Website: bh-photo
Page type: customer-info-address
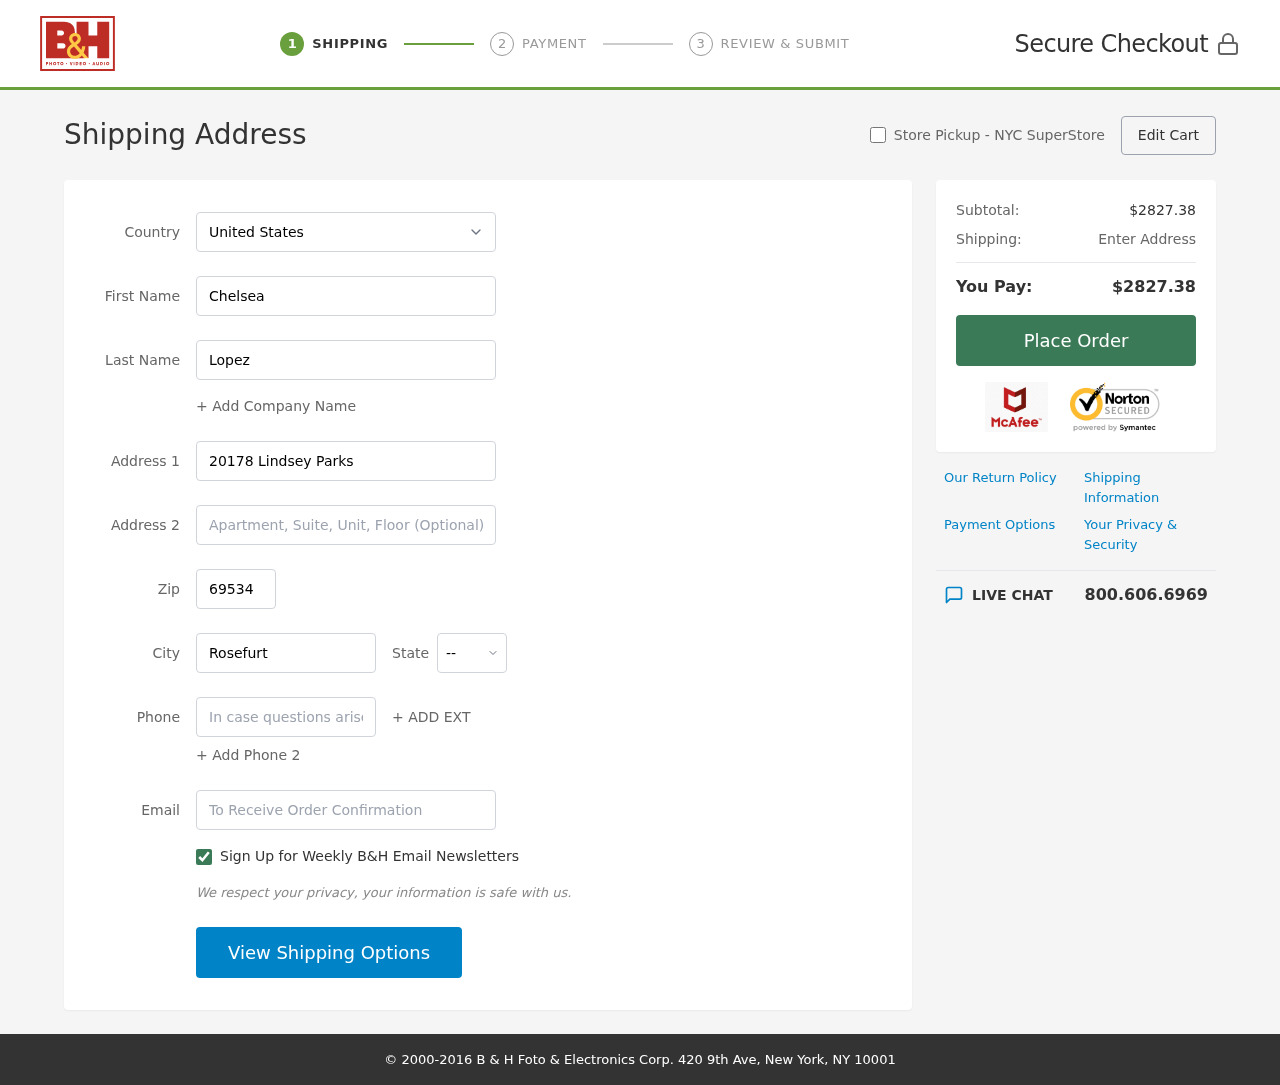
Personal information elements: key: PII_CITY
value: Rosefurt
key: PII_COUNTRY
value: United States
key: PII_EMAIL
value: clopez@hotmail.com
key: PII_FIRSTNAME
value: Chelsea
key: PII_LASTNAME
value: Lopez
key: PII_PHONE
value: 4413428114
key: PII_POSTCODE
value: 69534
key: PII_STATE_ABBR
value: CO
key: PII_STREET
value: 20178 Lindsey Parks
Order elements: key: ORDER_SUBTOTAL
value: $2827.38
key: ORDER_TOTAL
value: $2827.38